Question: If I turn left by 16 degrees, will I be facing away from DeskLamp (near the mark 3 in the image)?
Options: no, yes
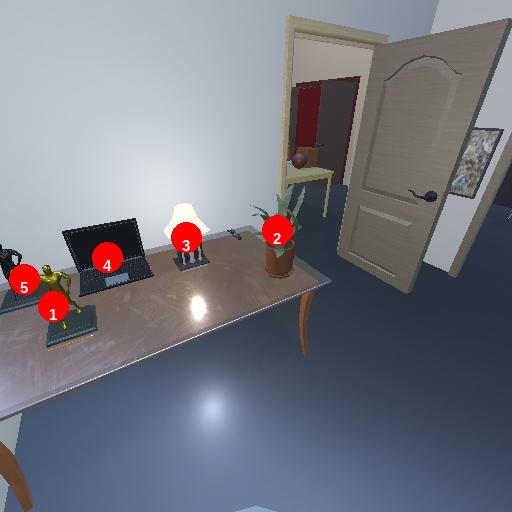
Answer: no